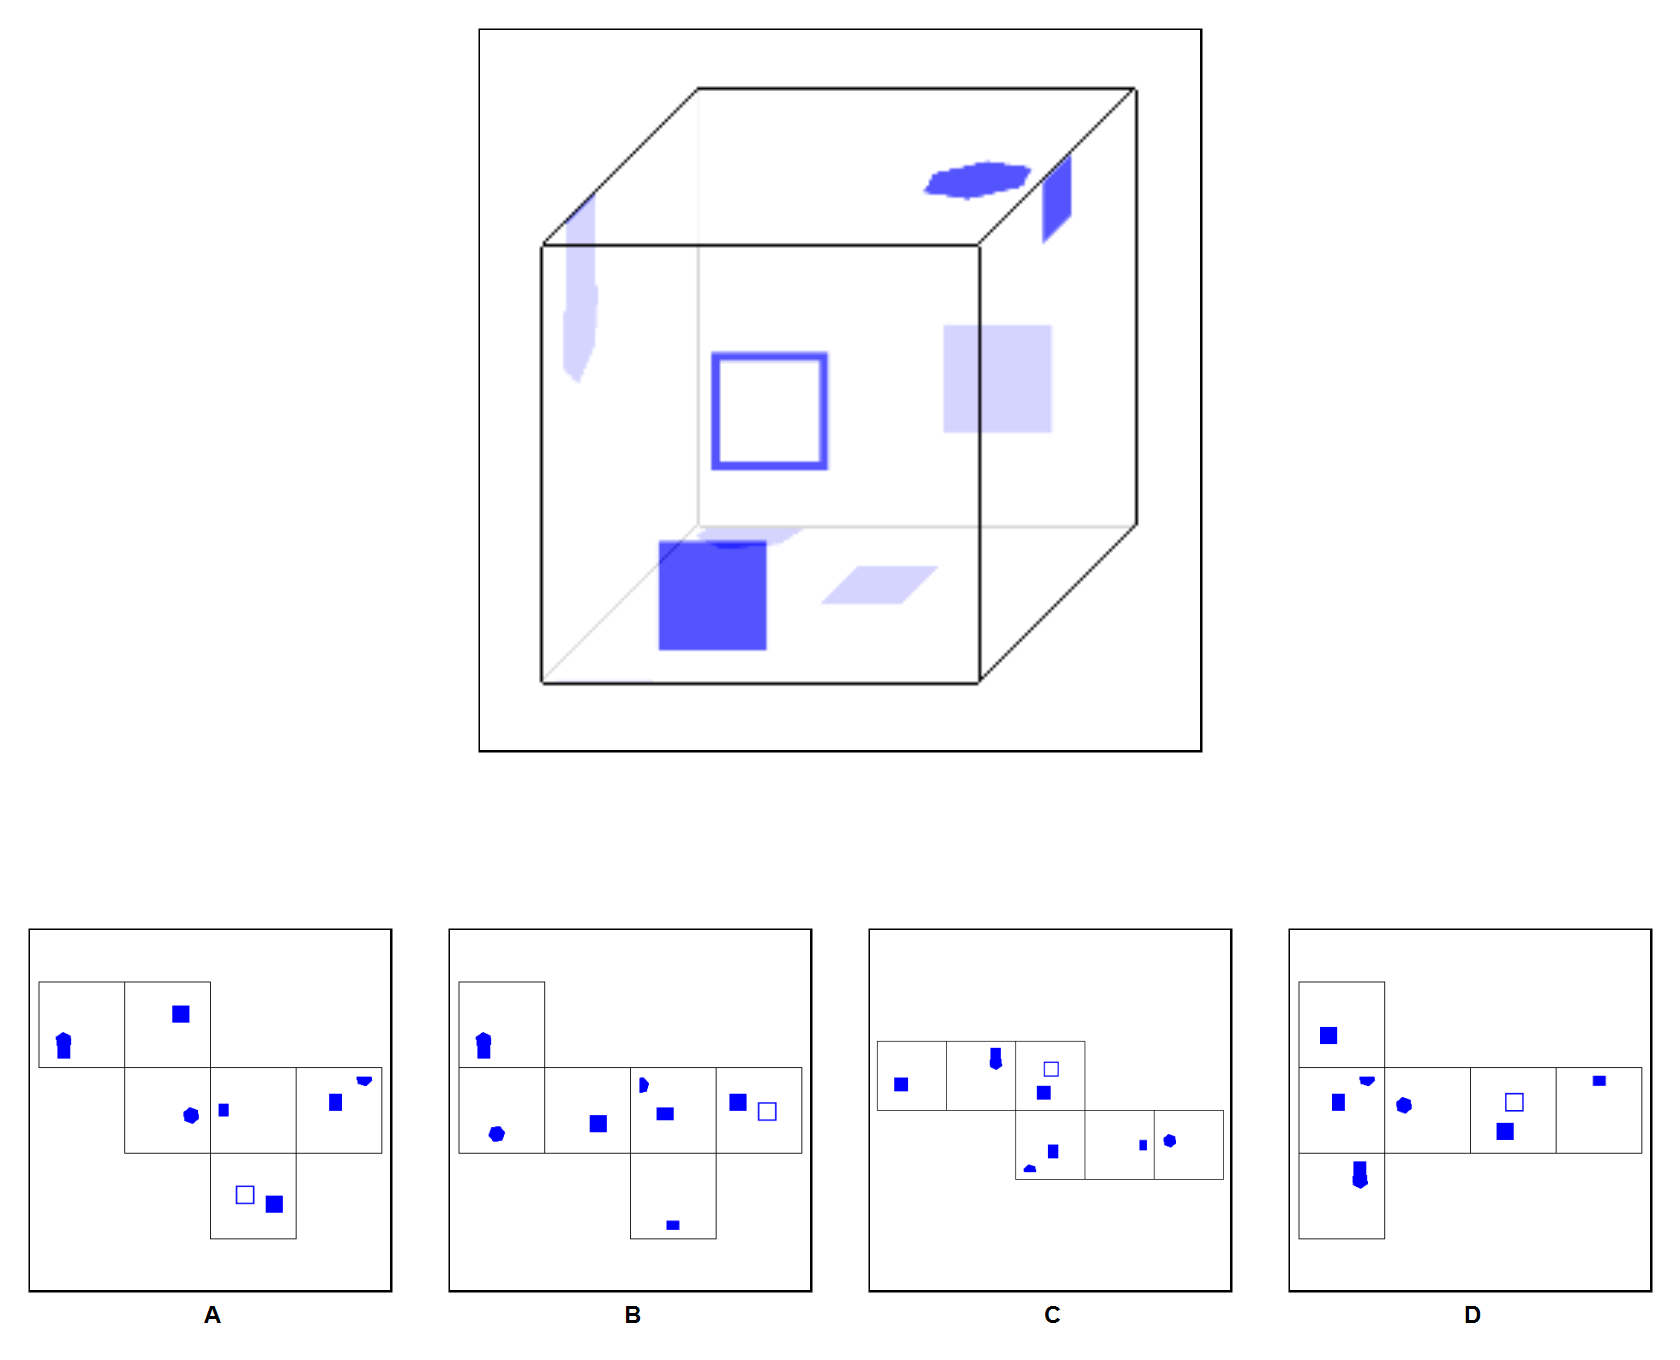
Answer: D